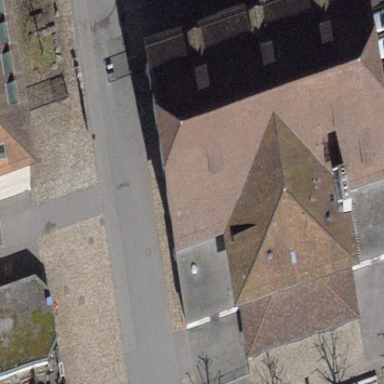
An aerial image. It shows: Restaurant located in building that shares premises with military barracks.